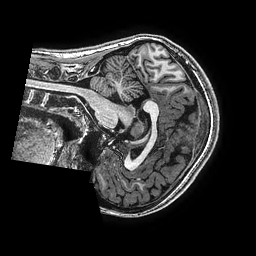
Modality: T1w
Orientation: sagittal
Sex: female
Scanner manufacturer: ge
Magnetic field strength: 3 T
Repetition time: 0.00766 s
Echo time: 0.003476 s